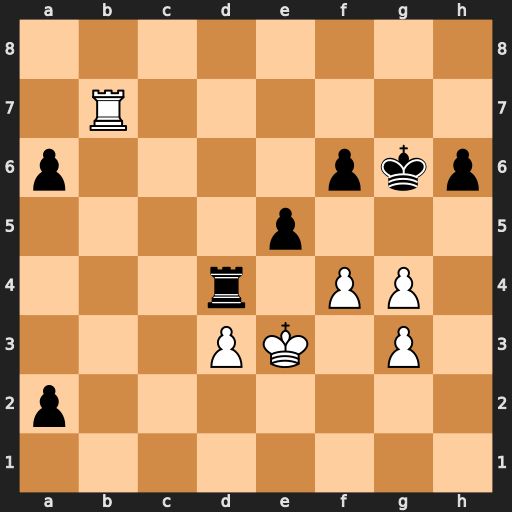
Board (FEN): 8/1R6/p4pkp/4p3/3r1PP1/3PK1P1/p7/8
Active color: w
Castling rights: -
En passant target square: -
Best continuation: f5+ Kg5 Rg7#